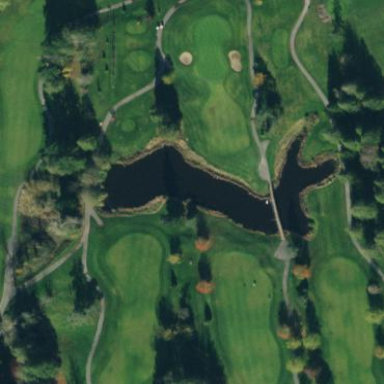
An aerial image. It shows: Picturesque scene of golf course with lateral water hazard.